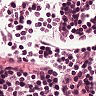
Metastatic tissue present: no